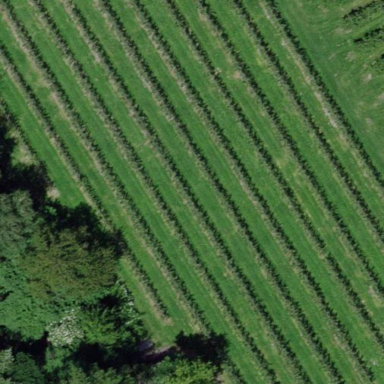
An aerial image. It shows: Vineyard growing grapes.